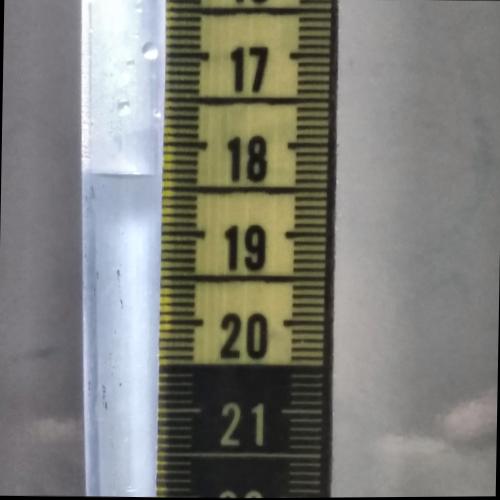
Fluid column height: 18.4 cm